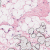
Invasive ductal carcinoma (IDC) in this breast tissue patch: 0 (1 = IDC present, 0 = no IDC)